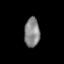
Tissue: prostate
Cell type: T cells
Senescence score: 0.2352
Nuclear area (px): 442
Mean DAPI intensity: 134.688